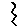
Label: zigzag